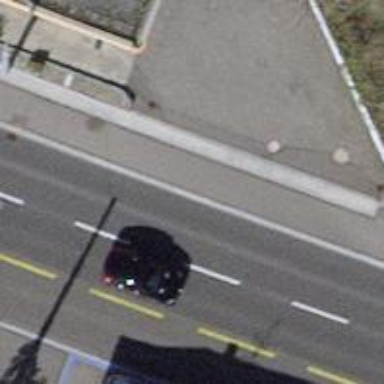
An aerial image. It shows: Unmarked crossing with traffic calming table.